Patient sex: M
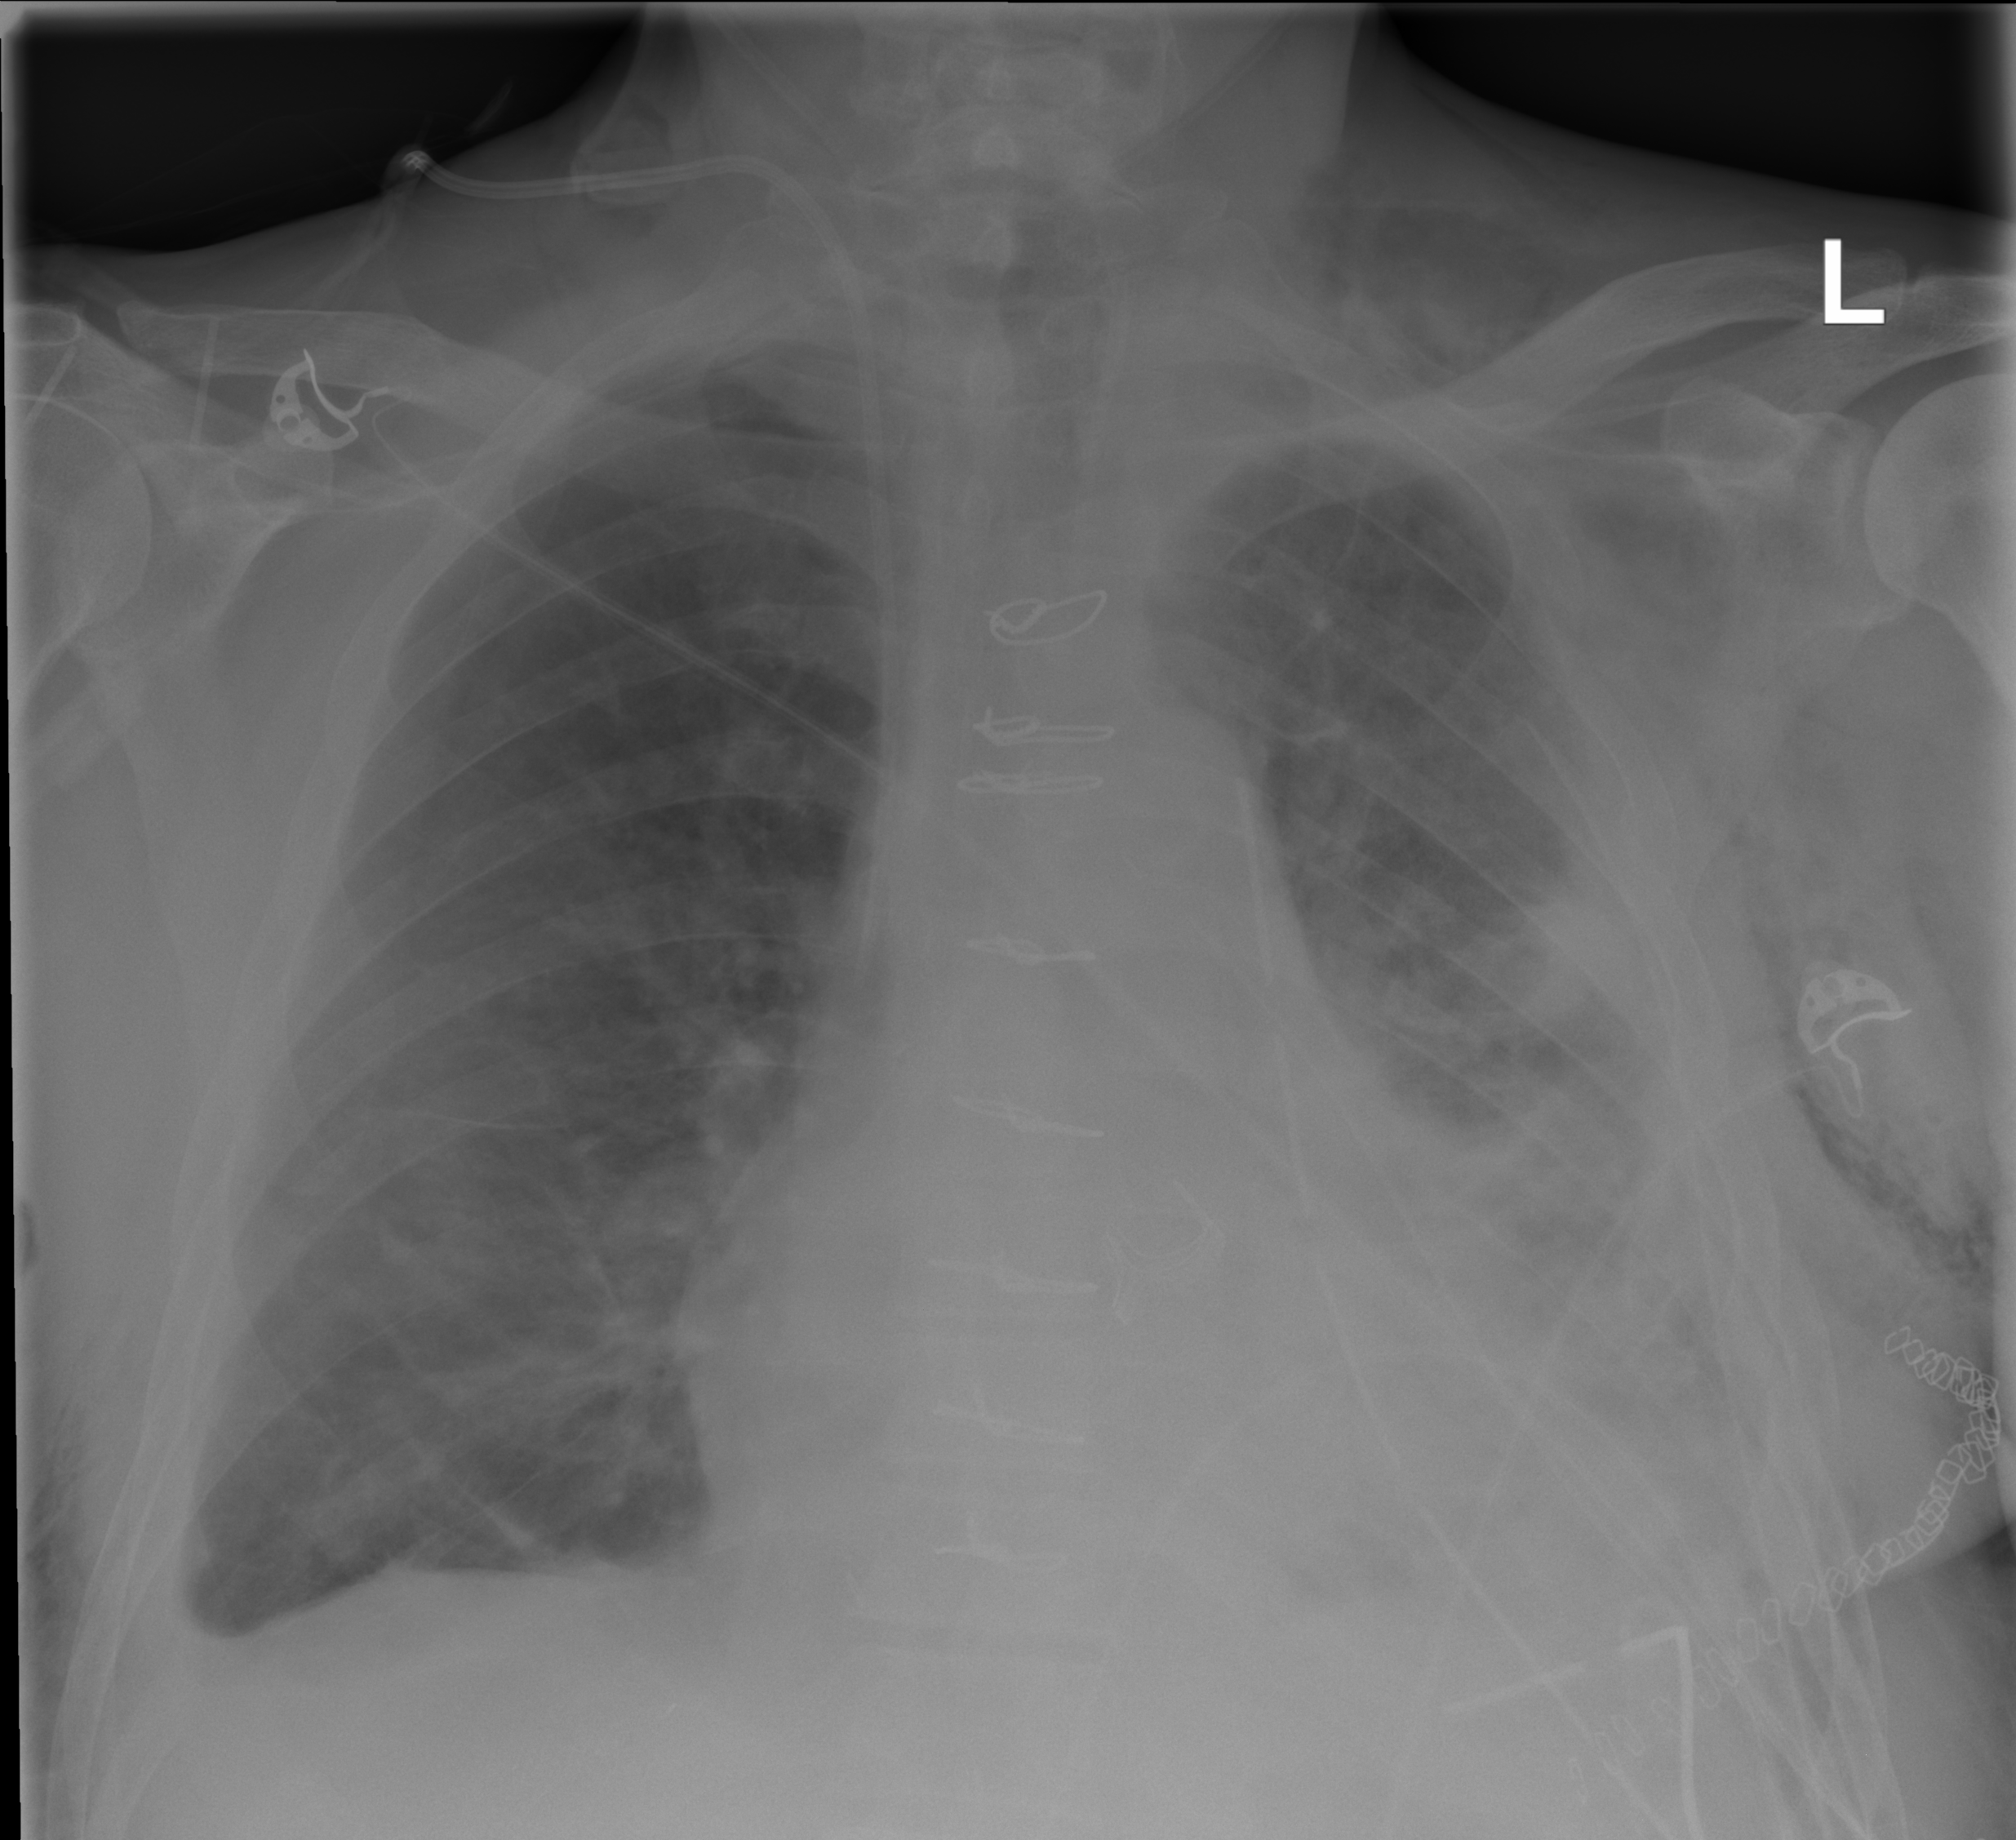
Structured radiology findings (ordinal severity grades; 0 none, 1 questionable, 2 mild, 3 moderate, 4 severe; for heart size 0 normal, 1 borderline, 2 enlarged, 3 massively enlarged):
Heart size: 1
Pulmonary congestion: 0
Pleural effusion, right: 2
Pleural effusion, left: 3
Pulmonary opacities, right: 0
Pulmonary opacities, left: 0
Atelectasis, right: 1
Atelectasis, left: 3